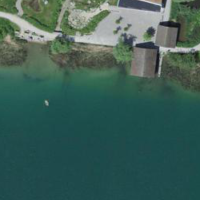
EUNIS habitat code: 14
Species observed at this site:
Lythrum salicaria
Corvus corone
Podiceps cristatus
Fulica atra
Iris sibirica
Passer domesticus
Leucanthemum vulgare
Passer montanus
Salvia pratensis
Carduelis carduelis
Lampyris noctiluca
Euonymus europaeus
Matricaria discoidea
Milvus milvus
Sterna hirundo
Ciconia ciconia
Acrocephalus scirpaceus